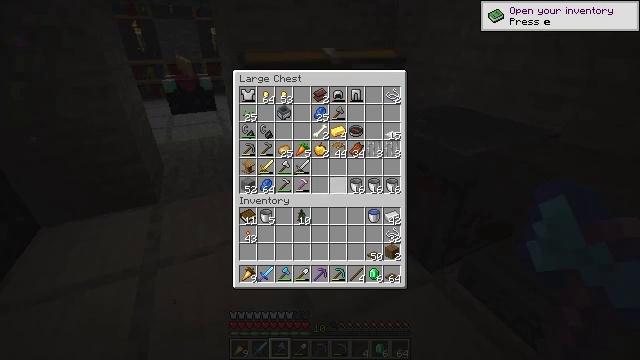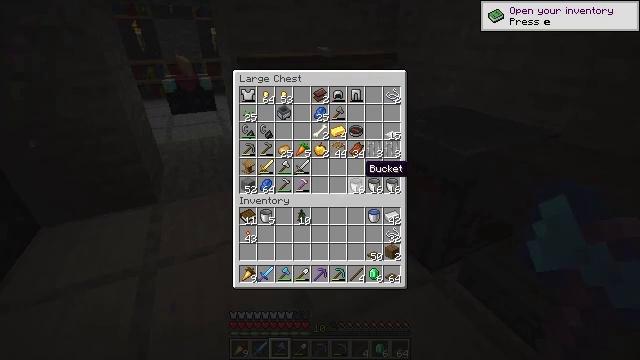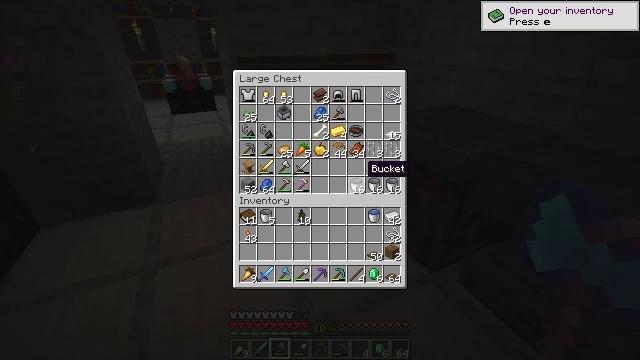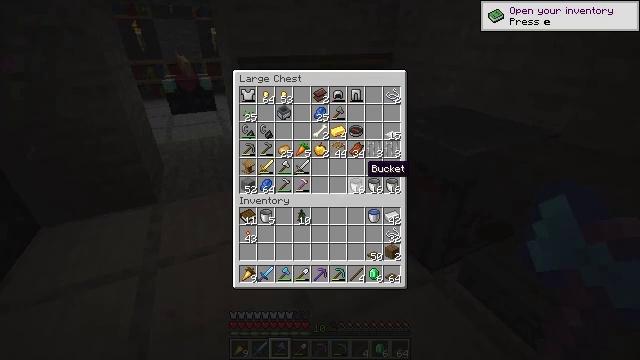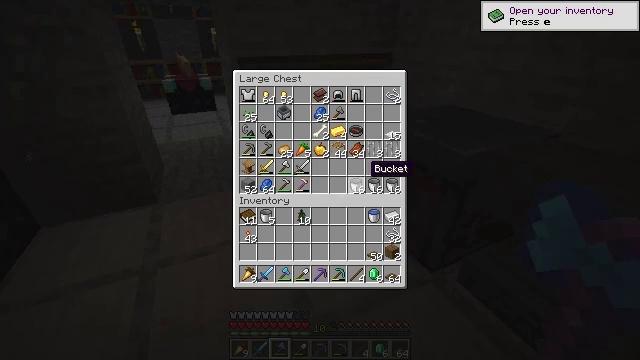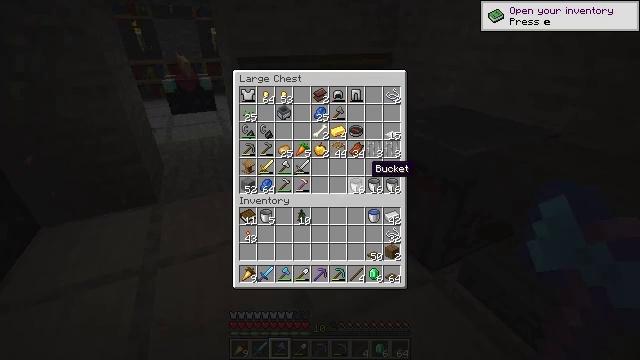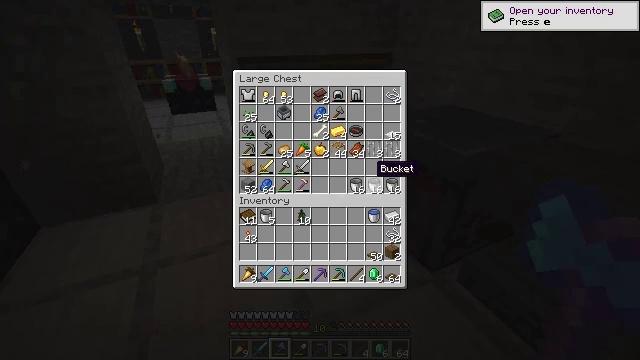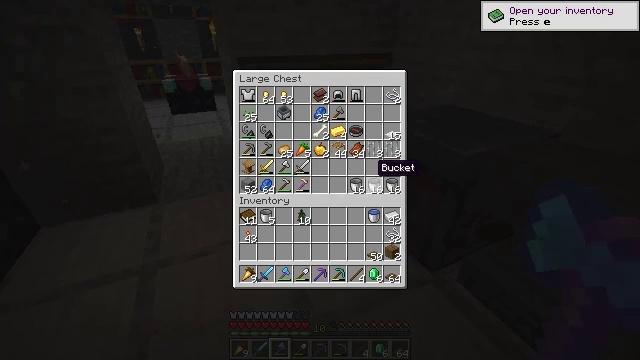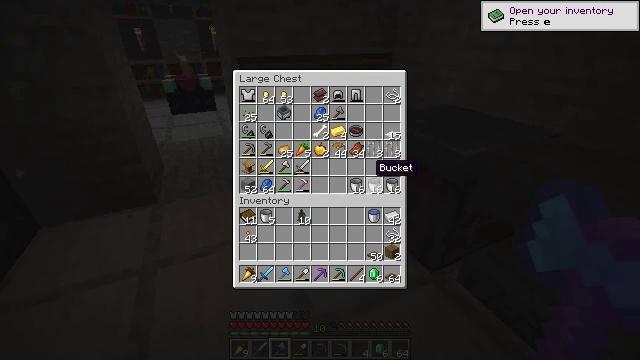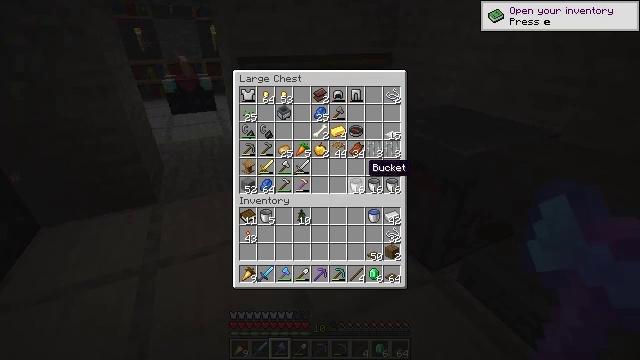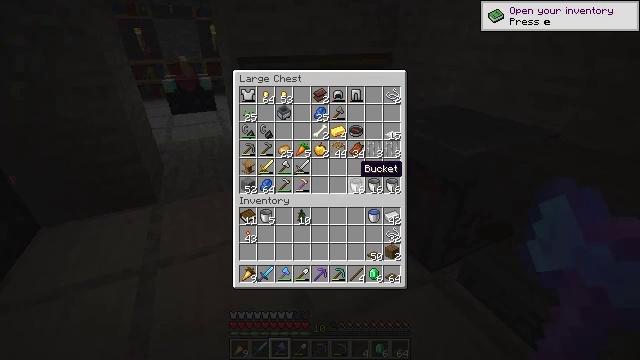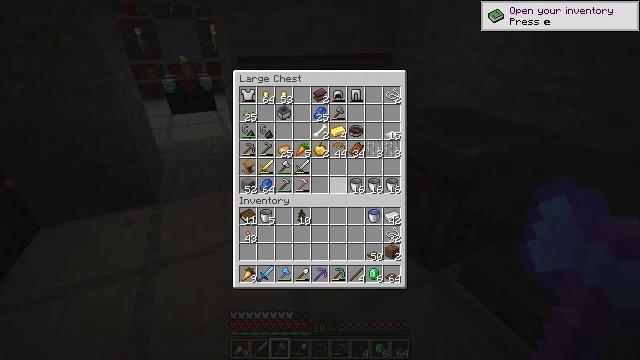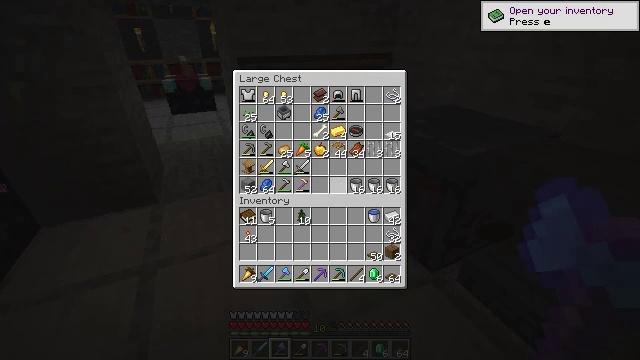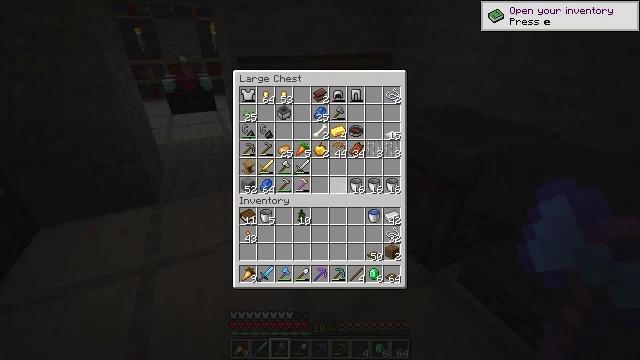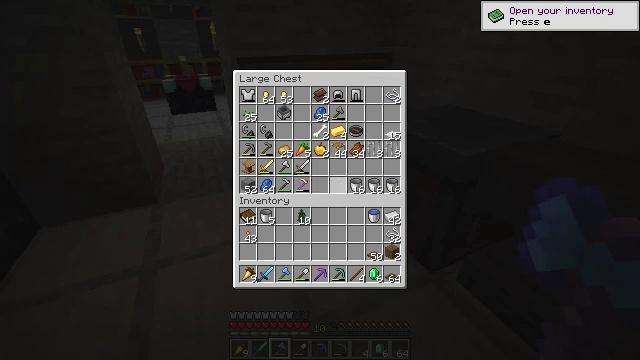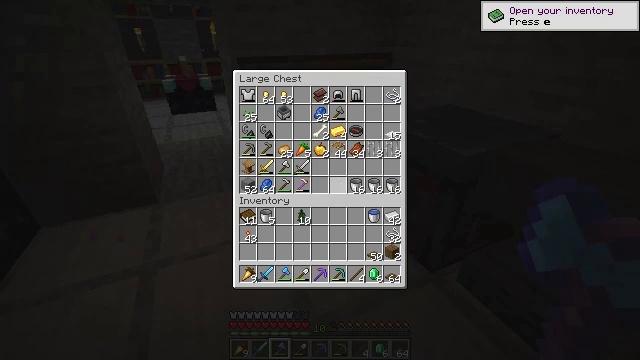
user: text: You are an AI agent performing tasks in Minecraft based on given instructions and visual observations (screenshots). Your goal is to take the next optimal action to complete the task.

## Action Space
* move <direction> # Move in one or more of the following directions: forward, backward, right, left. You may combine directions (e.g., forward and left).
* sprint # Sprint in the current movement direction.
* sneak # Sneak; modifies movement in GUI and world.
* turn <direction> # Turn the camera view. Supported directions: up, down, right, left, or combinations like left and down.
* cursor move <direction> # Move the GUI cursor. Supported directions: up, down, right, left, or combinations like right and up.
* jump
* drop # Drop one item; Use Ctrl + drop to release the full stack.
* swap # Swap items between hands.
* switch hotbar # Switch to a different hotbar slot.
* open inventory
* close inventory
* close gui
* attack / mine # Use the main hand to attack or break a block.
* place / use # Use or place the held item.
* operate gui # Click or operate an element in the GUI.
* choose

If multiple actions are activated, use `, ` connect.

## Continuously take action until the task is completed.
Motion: motion action
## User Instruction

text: Craft the fishing rod at the crafting table.
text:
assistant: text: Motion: turn right
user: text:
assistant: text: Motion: no_op
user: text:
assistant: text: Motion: no_op
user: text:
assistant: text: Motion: no_op
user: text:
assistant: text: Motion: no_op
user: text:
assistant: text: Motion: no_op
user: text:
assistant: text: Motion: no_op
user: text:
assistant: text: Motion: no_op
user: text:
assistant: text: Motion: no_op
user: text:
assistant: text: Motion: turn left
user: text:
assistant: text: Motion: turn left
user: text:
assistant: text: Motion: no_op
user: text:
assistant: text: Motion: no_op
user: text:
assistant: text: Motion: no_op
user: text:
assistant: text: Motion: no_op
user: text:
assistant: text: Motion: no_op
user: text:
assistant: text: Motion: no_op
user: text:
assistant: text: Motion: no_op
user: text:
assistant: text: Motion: no_op
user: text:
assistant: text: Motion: no_op
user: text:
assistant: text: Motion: no_op
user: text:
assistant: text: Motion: no_op
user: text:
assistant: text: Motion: no_op
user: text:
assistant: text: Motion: no_op
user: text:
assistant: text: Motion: no_op
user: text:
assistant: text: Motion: no_op
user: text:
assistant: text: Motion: no_op
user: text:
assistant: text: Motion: no_op
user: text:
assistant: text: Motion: no_op
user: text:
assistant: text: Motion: no_op